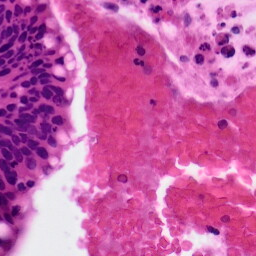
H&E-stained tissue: Colon